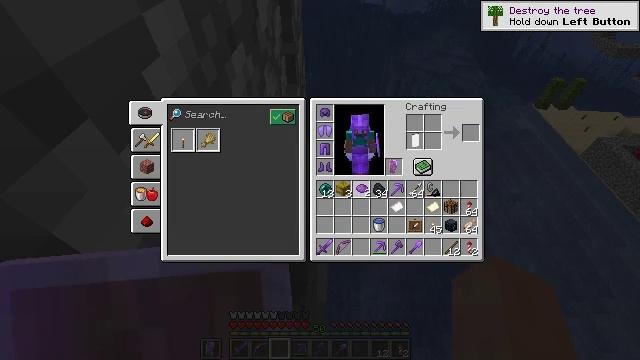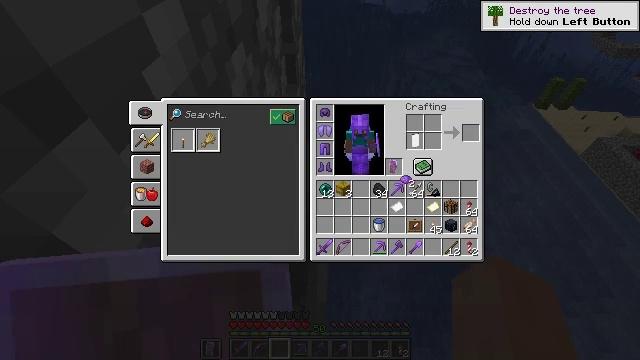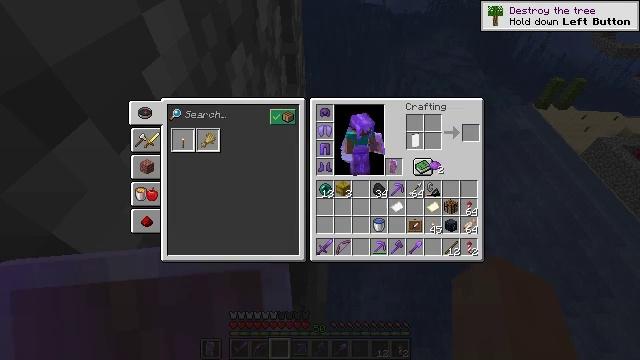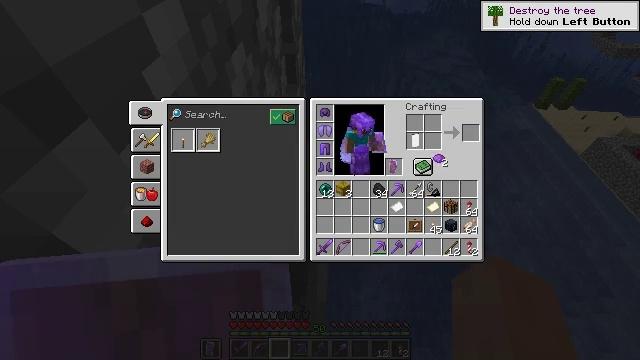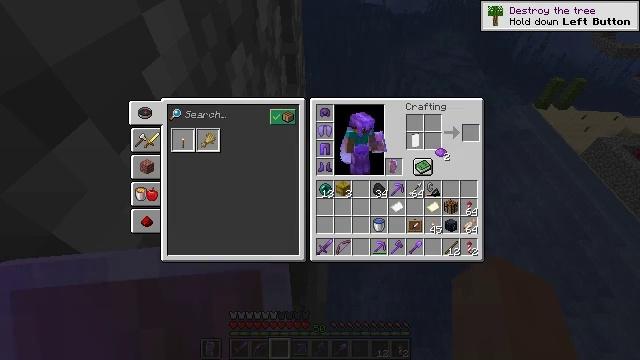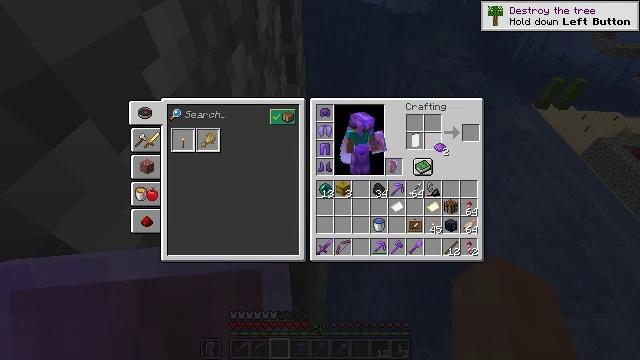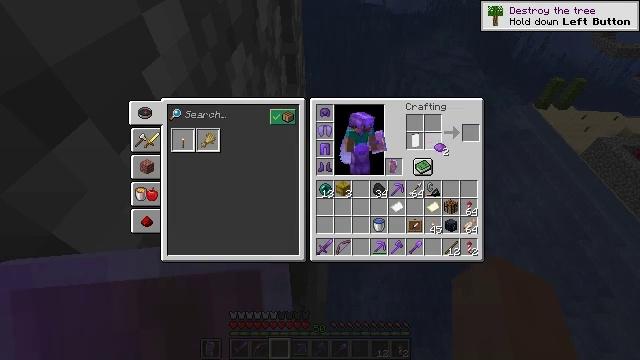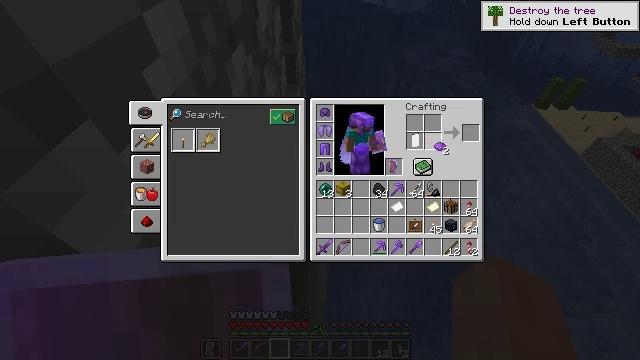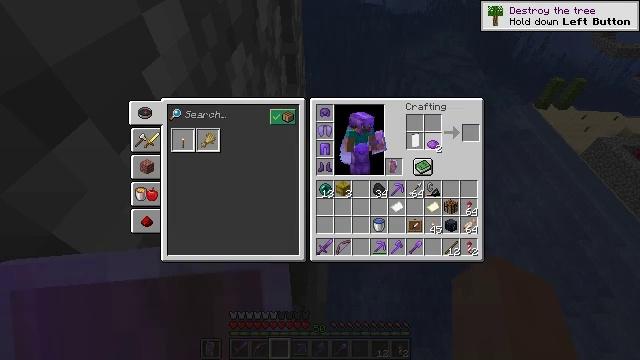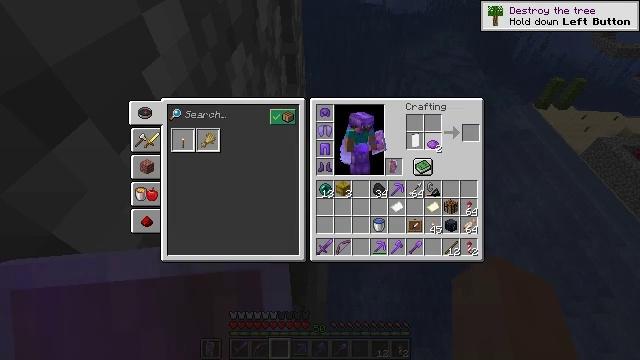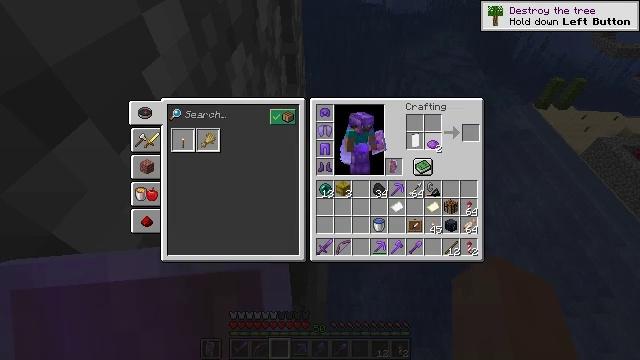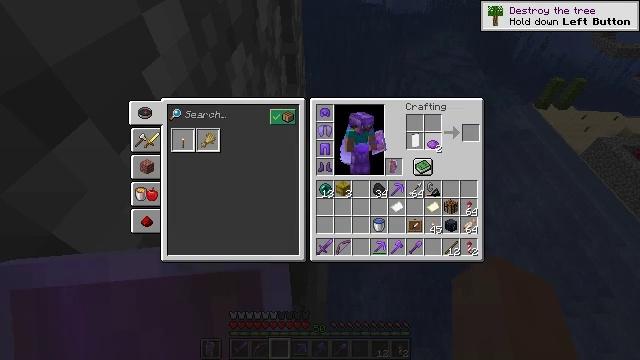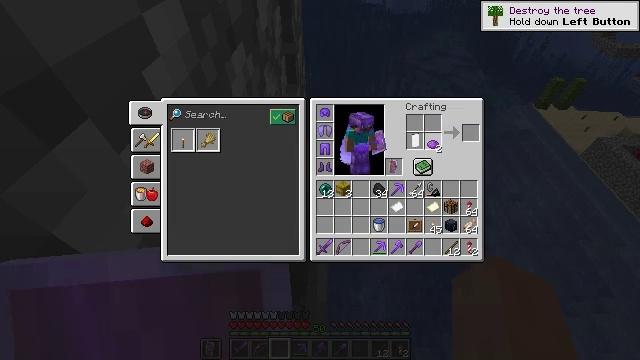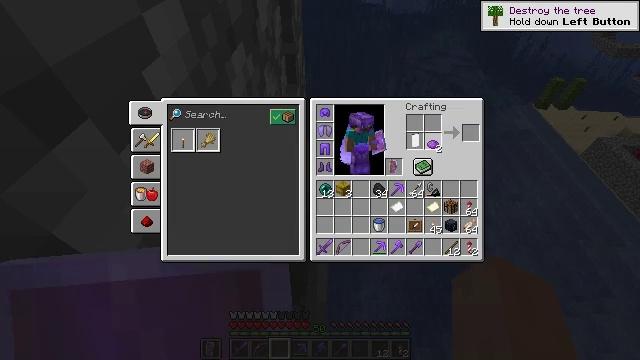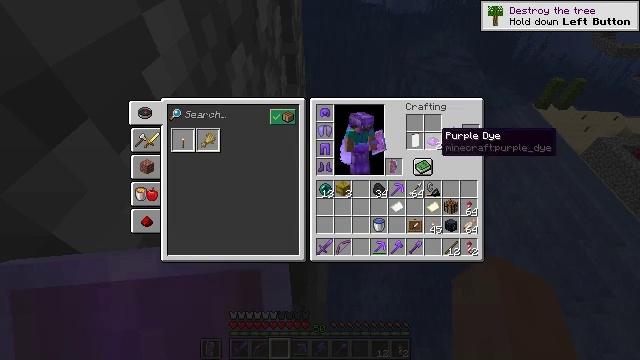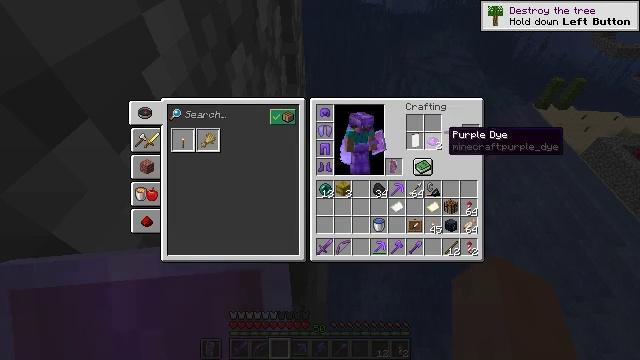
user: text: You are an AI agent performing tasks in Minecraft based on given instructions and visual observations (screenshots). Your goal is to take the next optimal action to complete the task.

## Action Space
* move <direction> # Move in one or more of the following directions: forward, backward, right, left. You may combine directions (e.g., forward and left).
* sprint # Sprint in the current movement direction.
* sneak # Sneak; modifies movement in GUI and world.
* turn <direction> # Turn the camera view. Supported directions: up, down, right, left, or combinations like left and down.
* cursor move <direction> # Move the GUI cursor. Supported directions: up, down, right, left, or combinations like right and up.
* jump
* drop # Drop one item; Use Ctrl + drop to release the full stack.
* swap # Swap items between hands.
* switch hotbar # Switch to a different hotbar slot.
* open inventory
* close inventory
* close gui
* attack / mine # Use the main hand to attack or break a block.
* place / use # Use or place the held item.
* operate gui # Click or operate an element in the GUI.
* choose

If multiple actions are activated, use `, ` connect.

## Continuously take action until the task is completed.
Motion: motion action
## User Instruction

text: Remove a white banner from the inventory.
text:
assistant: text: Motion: turn right and up
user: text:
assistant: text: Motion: turn right and up
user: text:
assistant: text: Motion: turn up
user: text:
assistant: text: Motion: no_op
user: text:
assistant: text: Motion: no_op
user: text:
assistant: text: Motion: no_op
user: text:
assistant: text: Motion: no_op
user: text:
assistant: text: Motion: no_op
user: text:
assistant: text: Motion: no_op
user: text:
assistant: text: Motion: no_op
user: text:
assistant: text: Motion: no_op
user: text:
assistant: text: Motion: attack / mine
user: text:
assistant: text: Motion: attack / mine
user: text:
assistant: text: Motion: no_op
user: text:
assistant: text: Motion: turn right
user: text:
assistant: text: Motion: turn right
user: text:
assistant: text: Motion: no_op
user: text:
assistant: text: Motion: turn right and down
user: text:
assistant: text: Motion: no_op
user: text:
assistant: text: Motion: no_op
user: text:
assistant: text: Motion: no_op
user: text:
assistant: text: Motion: no_op
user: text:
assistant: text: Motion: no_op
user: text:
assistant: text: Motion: no_op
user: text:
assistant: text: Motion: no_op
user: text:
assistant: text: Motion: no_op
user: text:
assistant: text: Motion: no_op
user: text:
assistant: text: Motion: sneak, turn up
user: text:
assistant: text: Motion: sneak
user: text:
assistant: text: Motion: sneak